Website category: sports
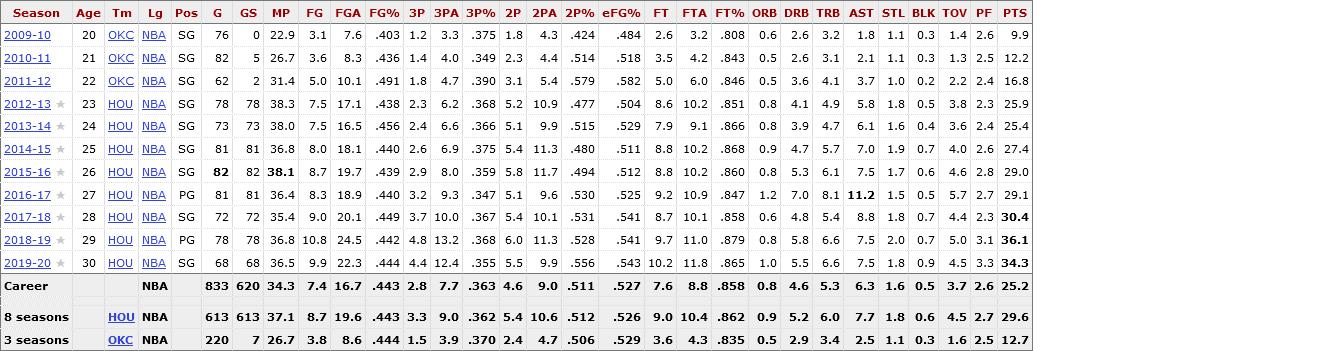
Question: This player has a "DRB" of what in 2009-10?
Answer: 2.6

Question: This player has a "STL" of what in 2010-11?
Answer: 1.1

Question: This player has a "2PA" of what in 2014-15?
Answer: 11.3

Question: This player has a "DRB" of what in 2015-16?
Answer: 5.3

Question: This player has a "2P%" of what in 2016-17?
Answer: .530

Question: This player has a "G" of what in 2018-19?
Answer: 78

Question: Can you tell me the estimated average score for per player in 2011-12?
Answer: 16.8

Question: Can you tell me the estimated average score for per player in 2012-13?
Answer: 25.9

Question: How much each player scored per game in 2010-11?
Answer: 12.2

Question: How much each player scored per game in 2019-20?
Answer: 34.3

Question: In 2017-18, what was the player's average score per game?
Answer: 30.4

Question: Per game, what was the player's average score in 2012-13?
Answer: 25.9

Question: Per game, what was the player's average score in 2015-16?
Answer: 29.0